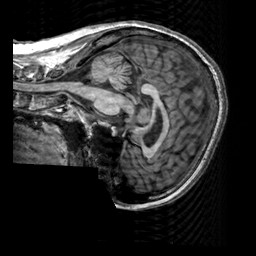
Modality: T1w
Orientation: sagittal
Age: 23
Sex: female
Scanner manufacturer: siemens
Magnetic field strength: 3 T
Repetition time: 2.3 s
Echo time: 0.00303 s